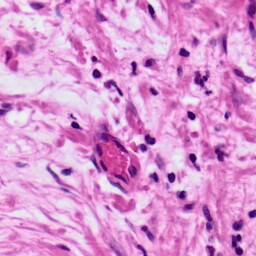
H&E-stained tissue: Ovarian